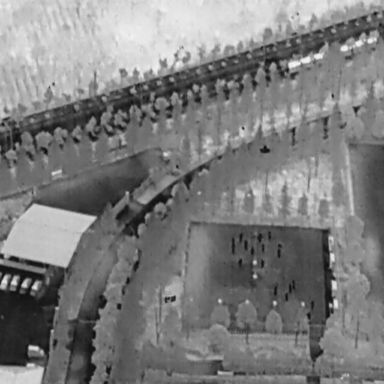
There are 17 People in the infrared image.